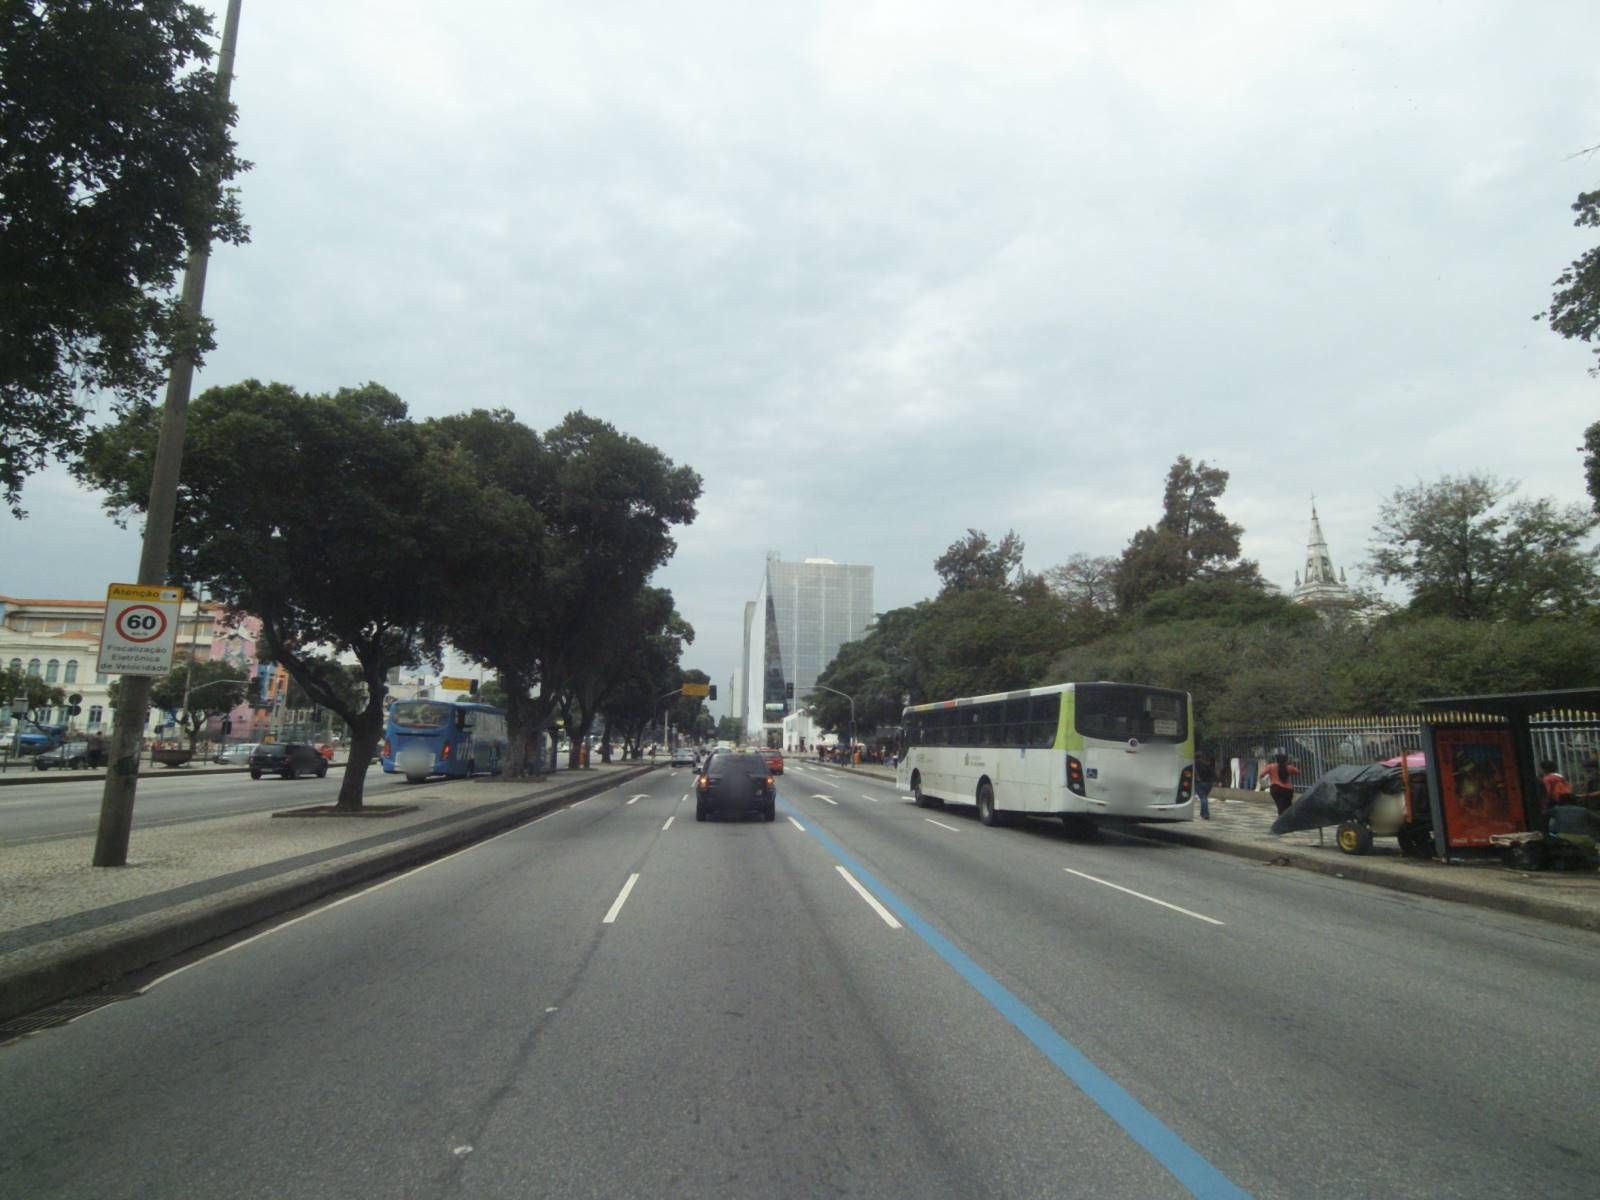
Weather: cloudy
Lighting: day
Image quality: good
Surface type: driving surface
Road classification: secondary
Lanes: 4
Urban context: urban centre
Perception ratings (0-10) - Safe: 7.16, Lively: 8.09, Beautiful: 7.5, Boring: 2.11, Depressing: 5.94, Wealthy: 7.76